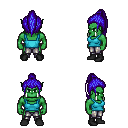
a pixel art fantasy rpg character, male body template, orc, green skin, teal pirate shirt, metal pants, blue long topknot hairstyle, black shoes, four views (front, back, left, right), 2x2 character sprite sheet, small pixel art, hard edges, no anti-aliasing